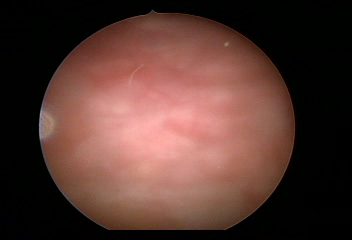
Modality: WLC
Class: Normal mucosa
Bladder cancer association: No